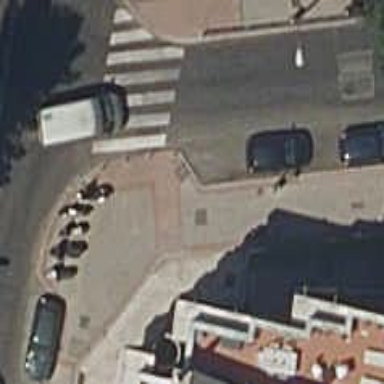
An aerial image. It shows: Footway with zebra crossing.